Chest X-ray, PA view. Patient: 53 years old, sex F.
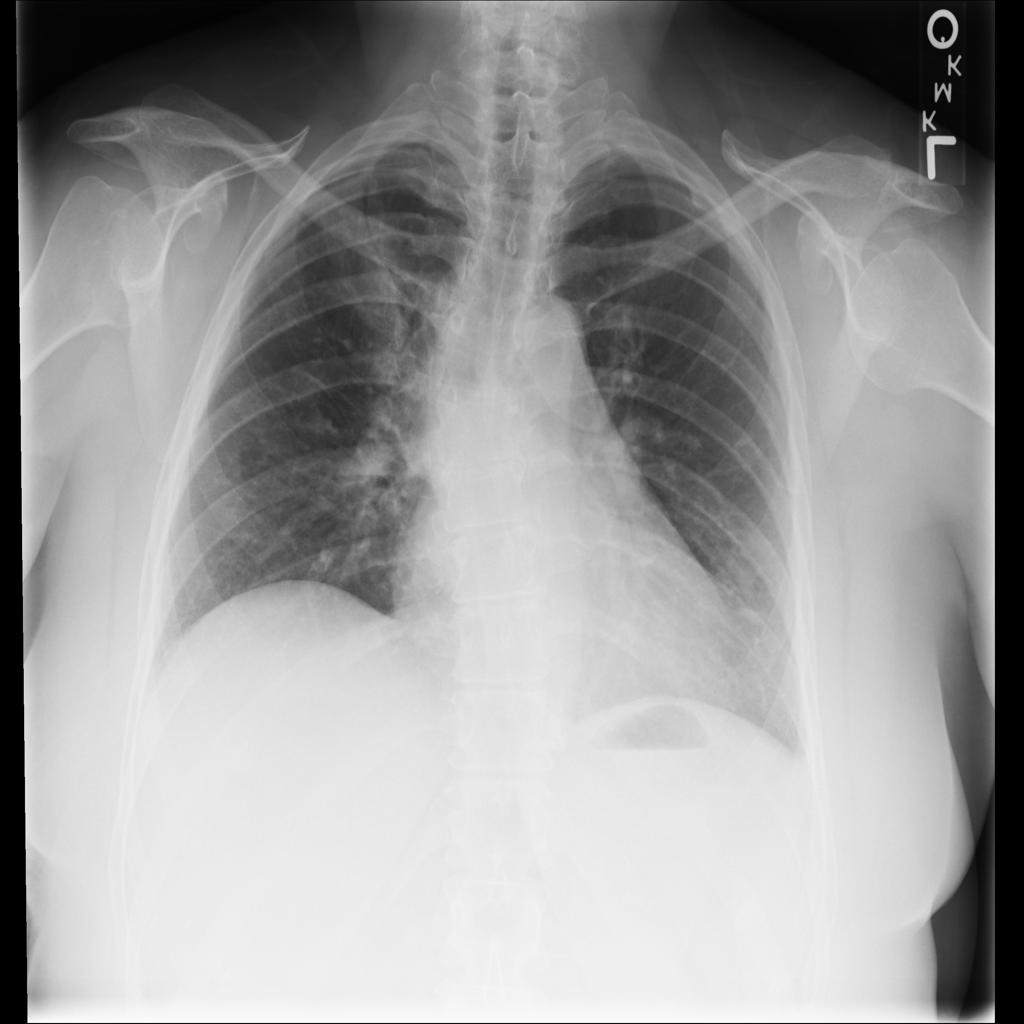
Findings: Atelectasis